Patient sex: M
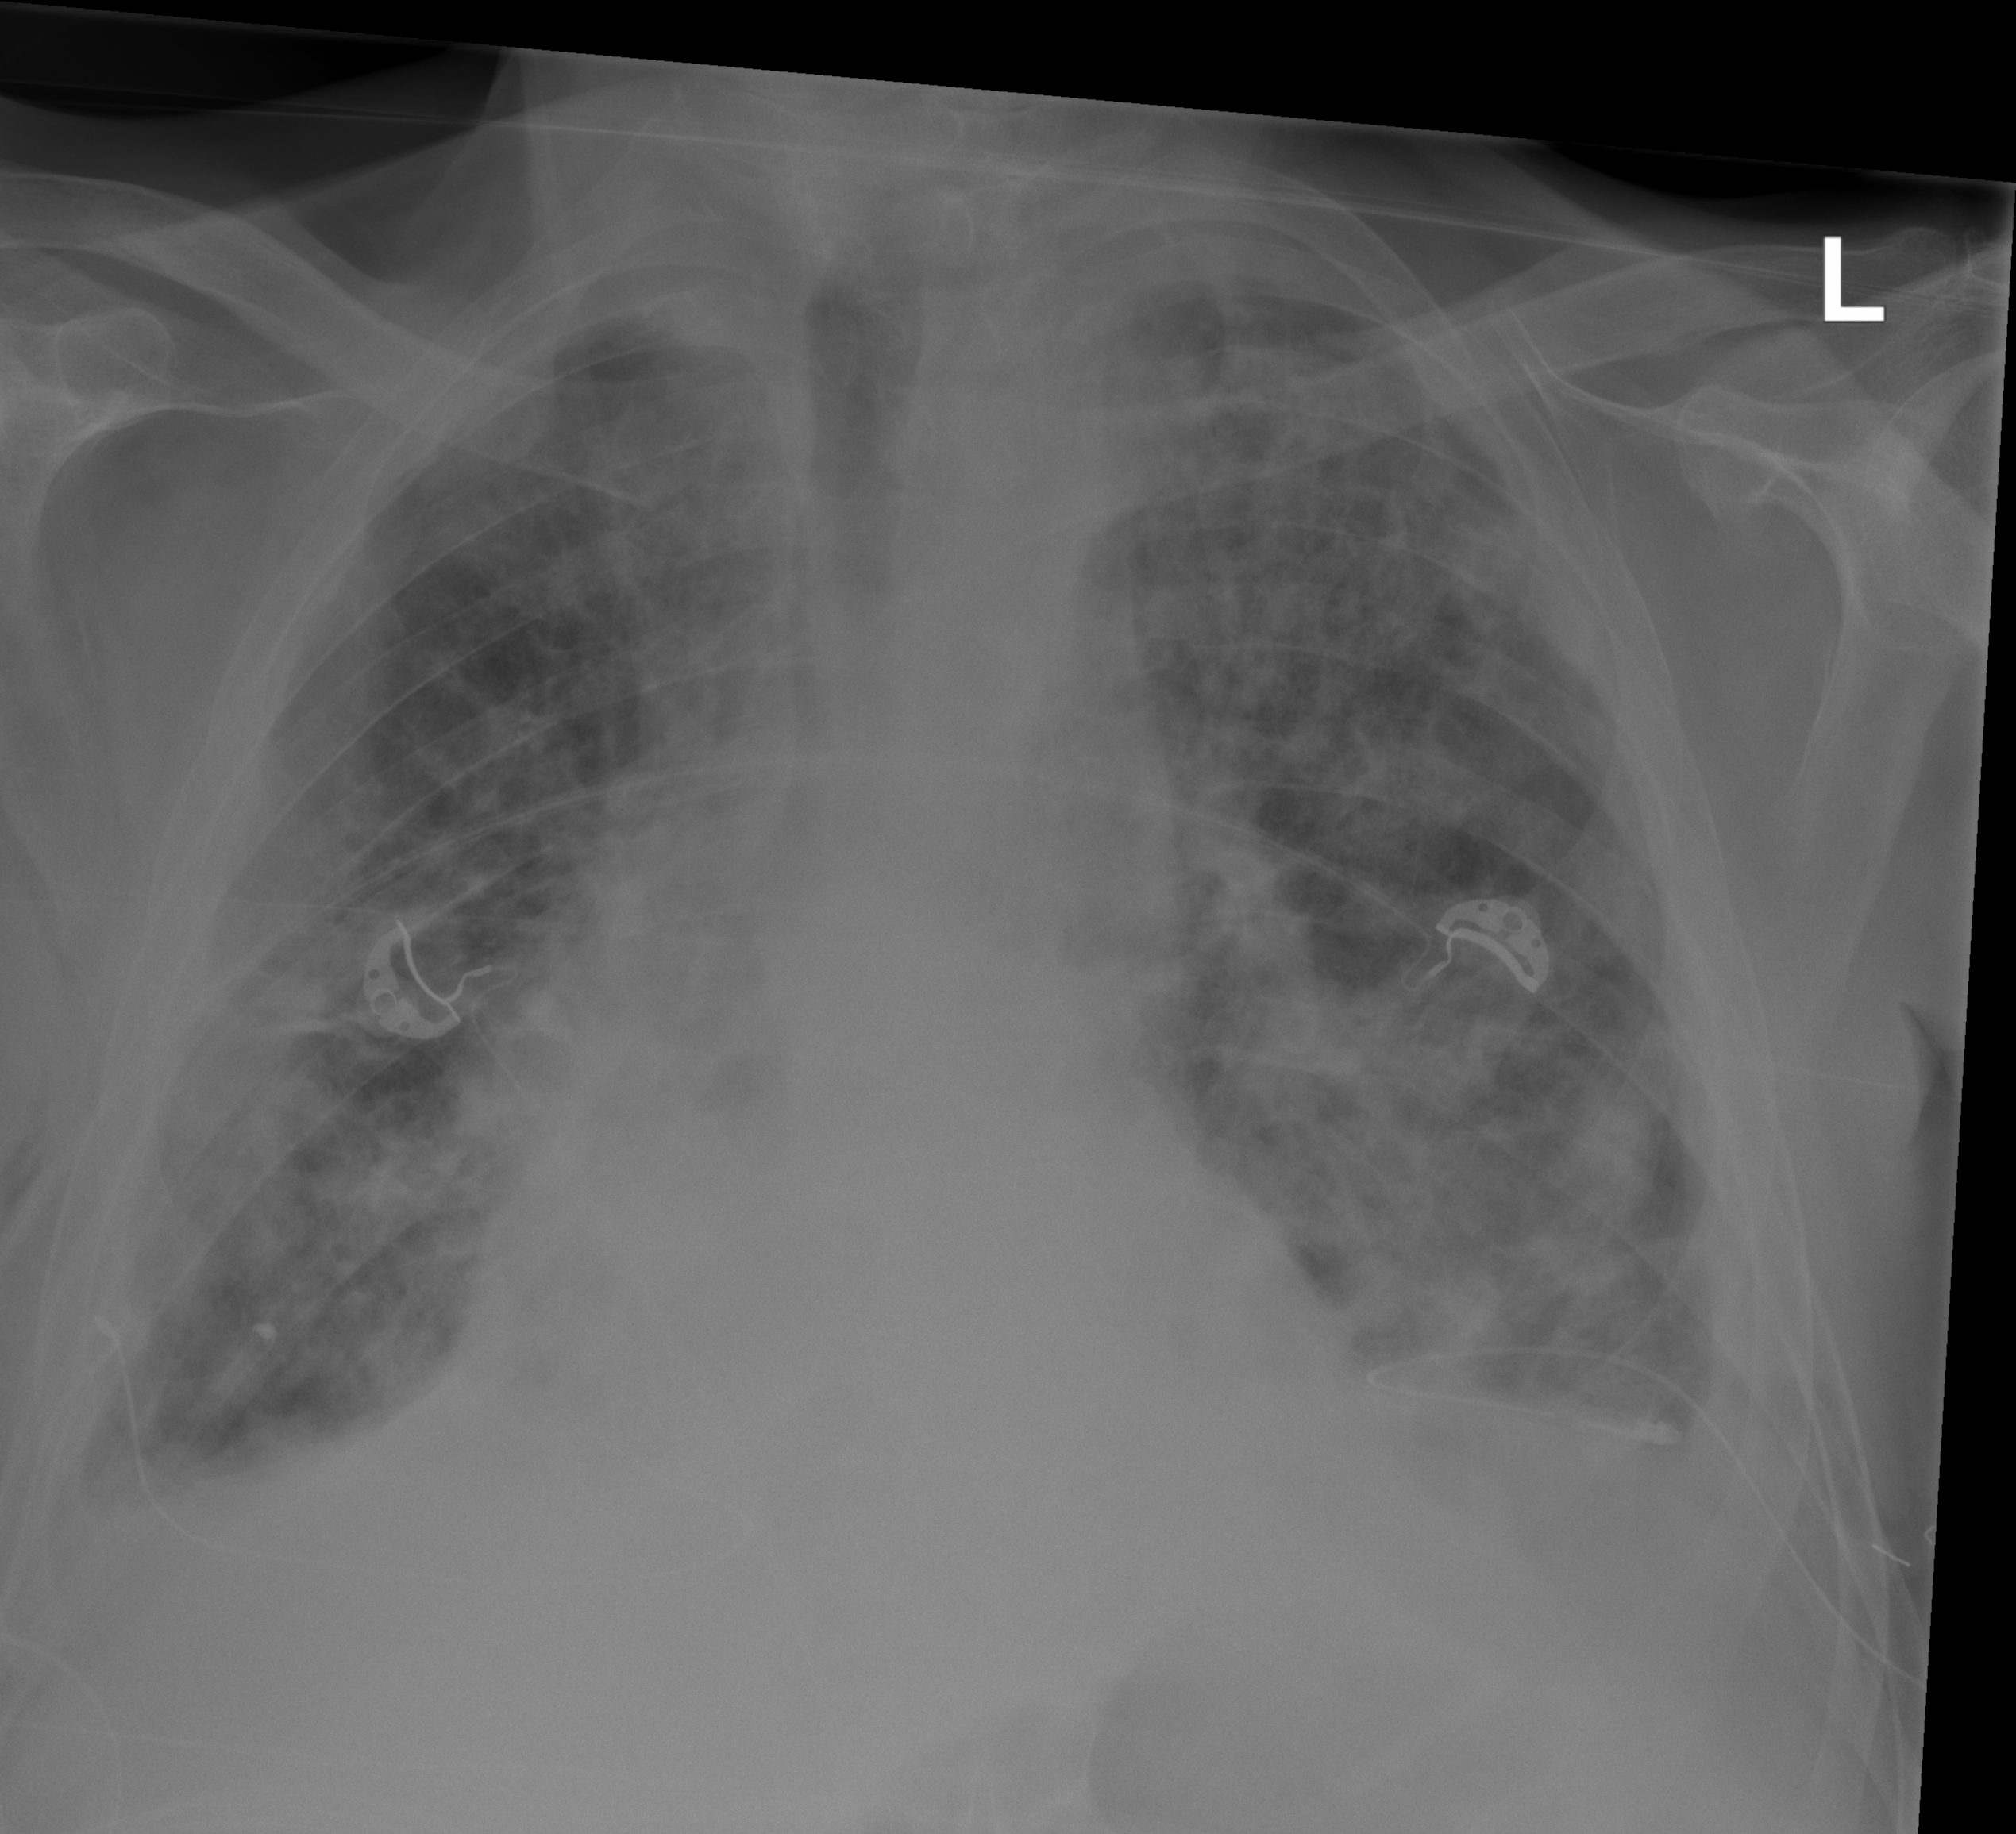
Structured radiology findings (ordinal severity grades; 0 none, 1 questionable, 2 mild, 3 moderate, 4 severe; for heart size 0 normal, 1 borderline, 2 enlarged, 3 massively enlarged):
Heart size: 2
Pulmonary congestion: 2
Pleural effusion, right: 2
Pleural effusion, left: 2
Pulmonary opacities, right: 3
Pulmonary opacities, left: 3
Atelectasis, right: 2
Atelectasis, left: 2